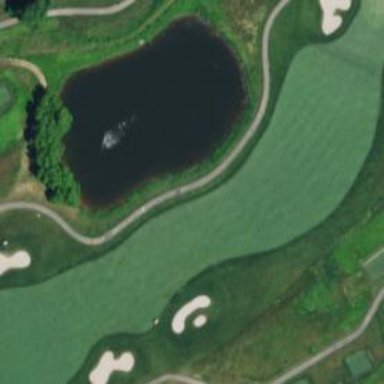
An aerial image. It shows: Golf fairway surrounded by grass.